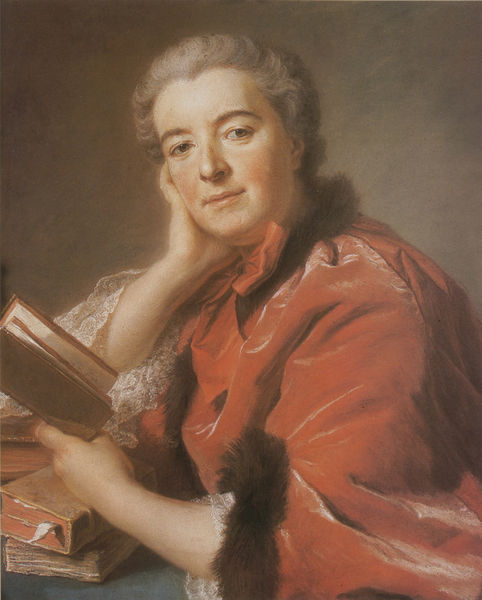
Titel: Madame Rouillé de l'Estang
Künstler: Maurice Quentin de La Tour
Institution: Privatsammlung.
Schlagwörter: blau, dunkel, gemälde, hand, haut, kopf, mann, schatten, umhang, weiß, mädchen, sitzen, braun, brust, finger, frankreich, frau, frisur, grau, haar, hell, hintergrund, holz, kleid, licht, mund, nase, ohr, orange, pastell, profil, raum, schwarz, stirn, stützen, tisch, zimmer, blick, dame, rot, hochformat, malerei, rock, schleife, alt, wand, alte, arm, arme, augen, barock, falten, gesicht, kleidung, kragen, lang, leinen, mensch, pelz, samt, spitze, ärmel, bild, bildnis, blicken, hände, innenraum, portrait, porträt, schauen, öl, auge, gewand, haare, mantel, pose, reich, stoff, adel, kind, saum, spitzen, person, augenbrauen, frontal, lippen, locke, locken, ohren, rokoko, rosa, rouge, sanft, schulter, seide, fell, perücke, lächeln, wangen, bücher, papier, schreibtisch, farbe, weis, beleuchtung, saal, romantik, lehnen, falte, brauen, glanz, lesen, melancholie, faltenwurf, langweilig, nachdenklich, rüsche, rüschen, sinnieren, teint, verträumt, wange, ölfarbe, ellenbogen, aufstützen, nachdenken, naht, geschlossen, oberarm, wimpern, satin, schimmer, offen, greis, buch, denken, gestützt, zettel, ideal, tageslicht, traum, seite, posieren, kunst, rosig, tischplatte, anschauen, gedreht, braue, pult, betrachten, buchdeckel, buchumschlag, einband, umschlag, entspannt, bucheinband, lesezeichen, seiten, zugeschlagen, androgyn, unterarm, leder, abstützen, aufgestützt, tonig, reichtum, adelig, adlige, watteau, lesepult, macht, greisin, lesend, spitzenärmel, leserin, aufgeschlagen, oma, frontalblick, träumen, baumwolle, lesende, spaß, nattier, sinnend, nachdenklichkeit, klassisch, sehne, lektüre, umhand, winkel, von, aristokratie, morgenrock, graue haare, sehnen, gerötet, winke, verschlissen, kann, kunstlicht, mal, lieblich, pelzbesatz, voltaire, graues haar, organza, was, doof, hä, hülle, brustporträt, barokc, verklärt, wimper, mitspieler, wieso, matrone, mir, das, warum, latour, mich, gähn, tosch, der die das, frontalprofil, fuwfnhc, hmmmm, impern, perz, rokock, stiffe, undefiniert, warum?, weshalb, willst, wegschauend, ärmel#, pzurpur, pelzärmel